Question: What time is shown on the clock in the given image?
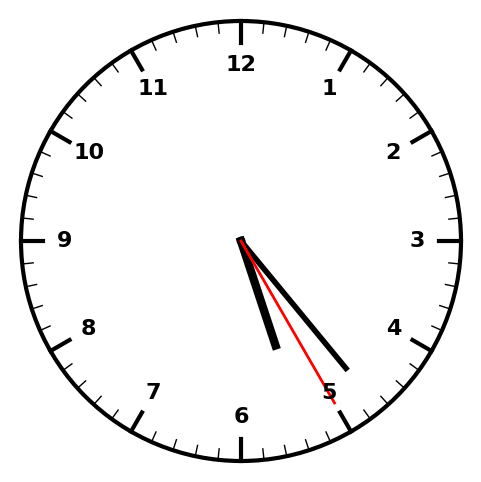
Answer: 05:23:25